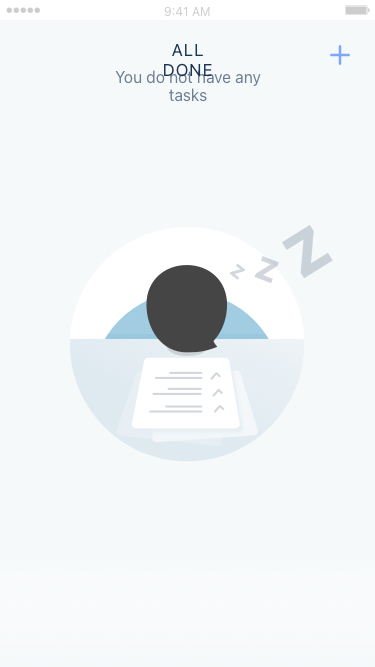
Text in this UI design:
You do not have any tasks
All Done